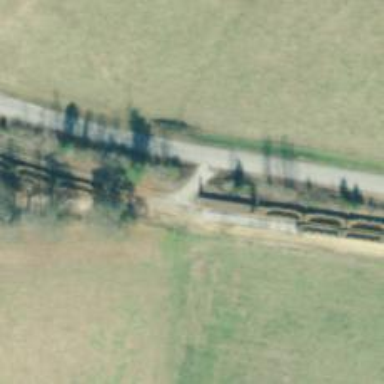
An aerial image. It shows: Level crossing along the railway.